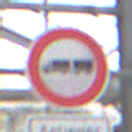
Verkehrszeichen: VerbotLastkraftwagenMitAnhaenger
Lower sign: PersonengruppenFrei1
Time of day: Midday
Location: Roofed (Special)
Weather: Overcast
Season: NotSpecified
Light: Natural